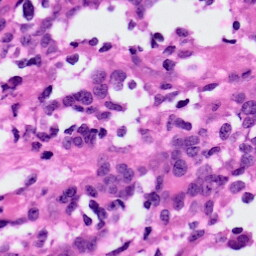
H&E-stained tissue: Ovarian